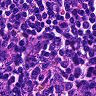
Metastatic tissue present: no